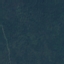
Label: Forest